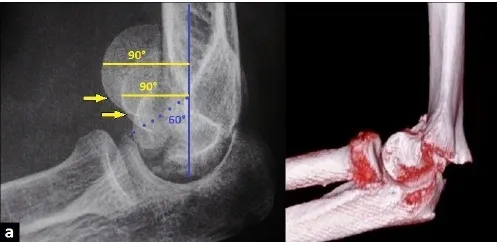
(Case Presentation): (a) Lateral radiograph and 3D CT scan demonstrating CSF type IV with anterior displacement of trochlea as well as capitellum of 30. (lines, points), note the pathognomonic "double arc sign" (arrows).
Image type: radiology (ct)